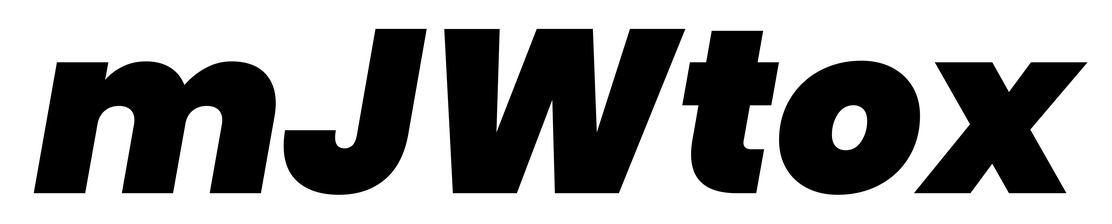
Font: Poppins-BlackItalic